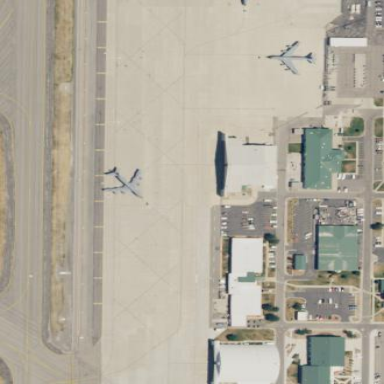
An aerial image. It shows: Apron at the airport.